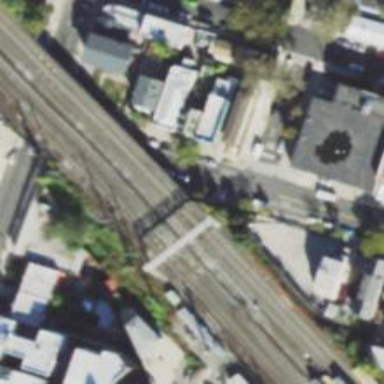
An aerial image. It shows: Electrified railway with rail tracks.